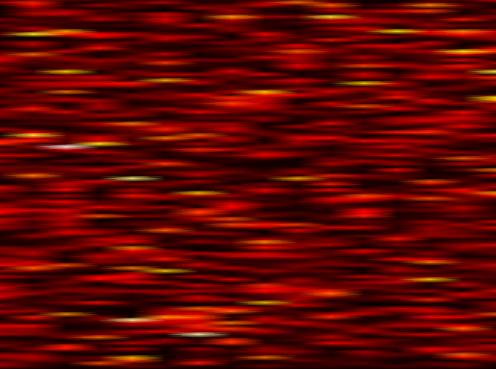
Label: OFDM